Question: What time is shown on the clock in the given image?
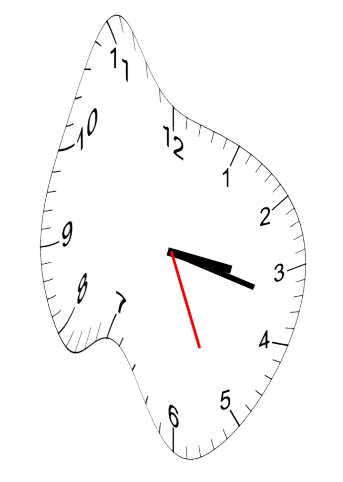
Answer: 03:17:26